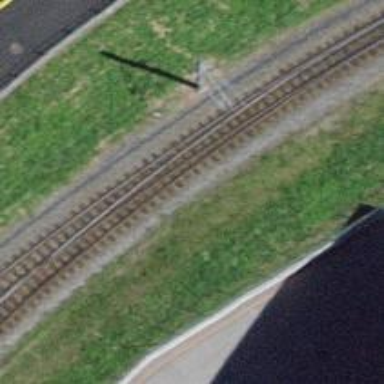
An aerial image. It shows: Railway switch.